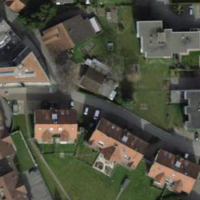
EUNIS habitat code: 54
Species observed at this site:
Papilio machaon